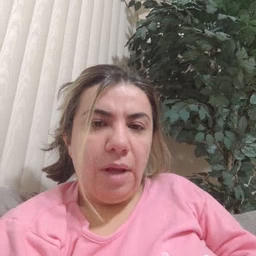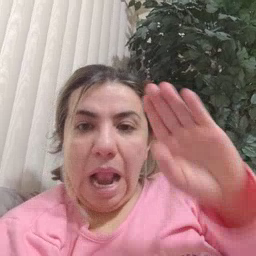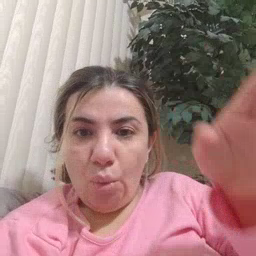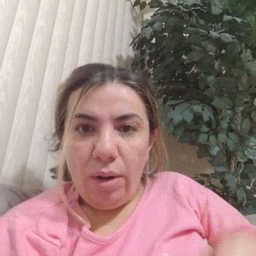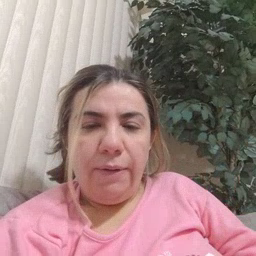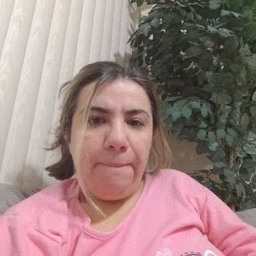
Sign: hello